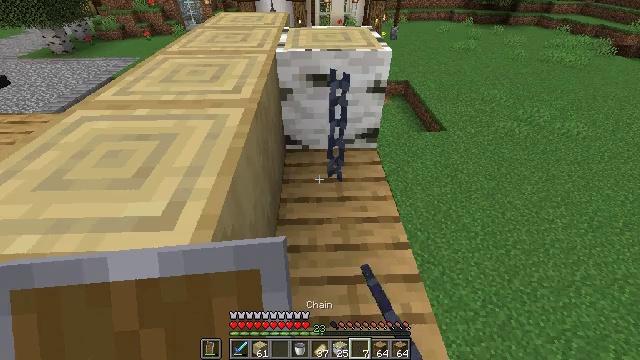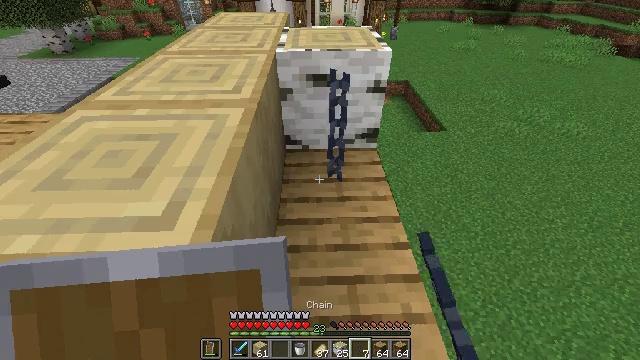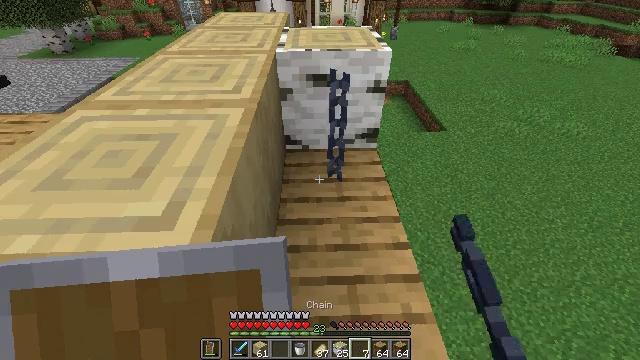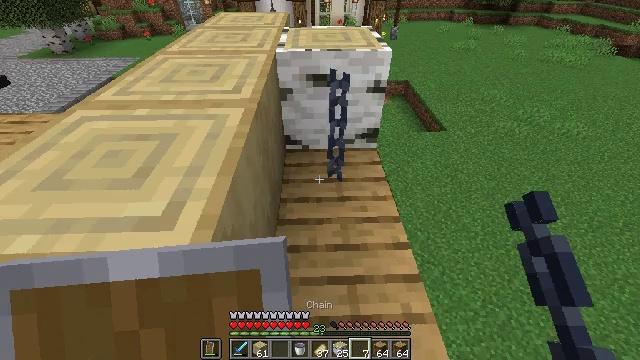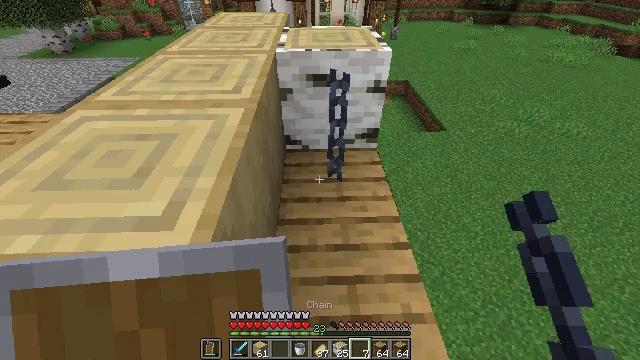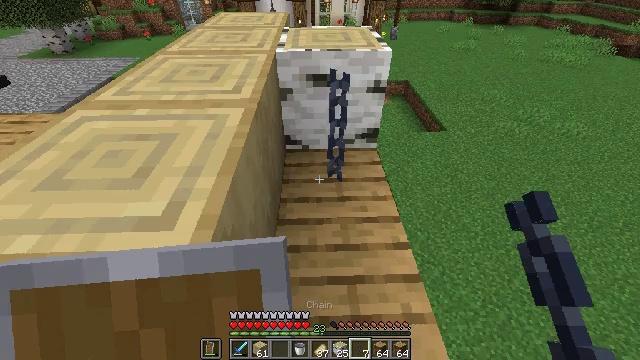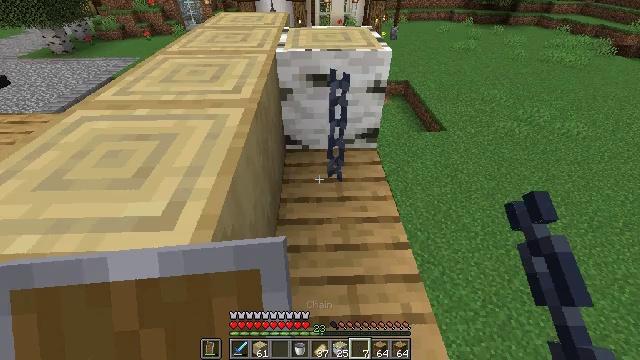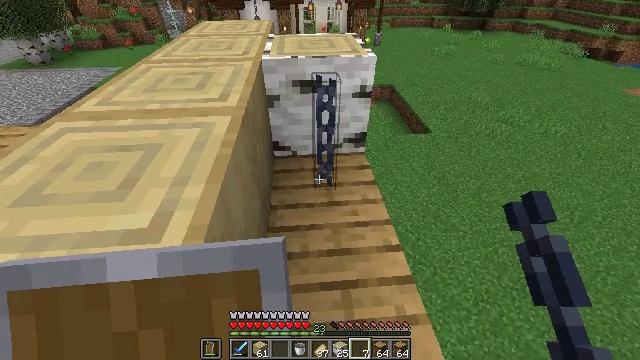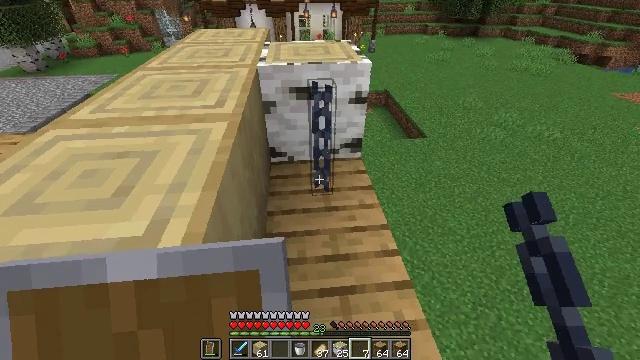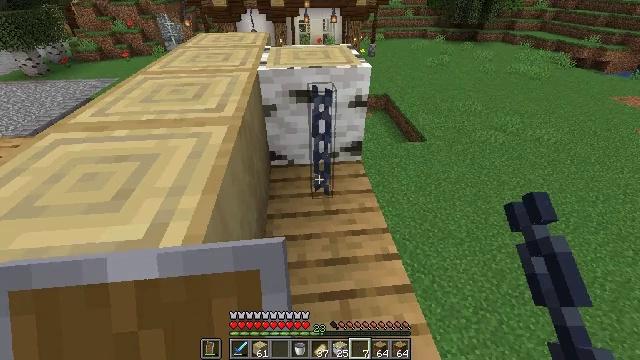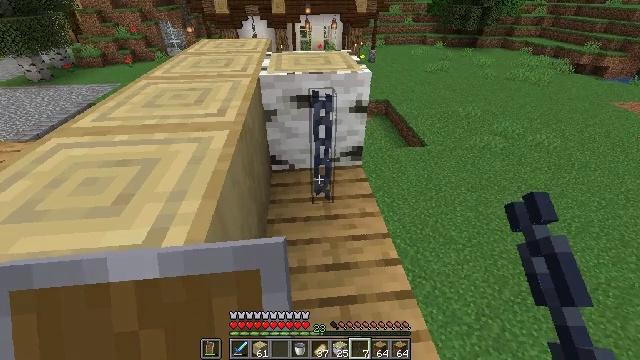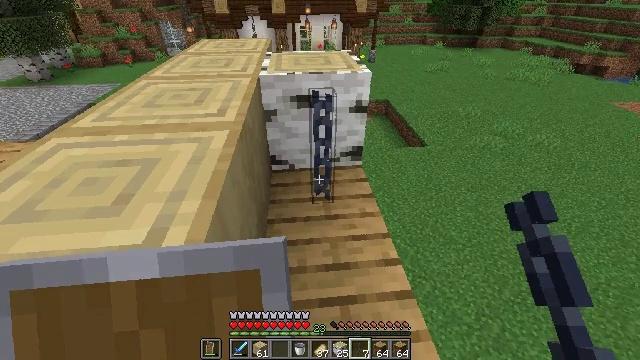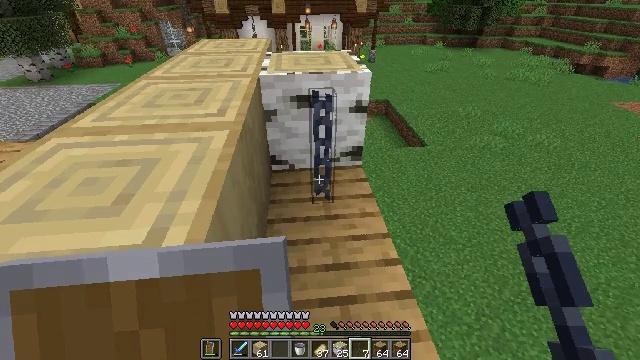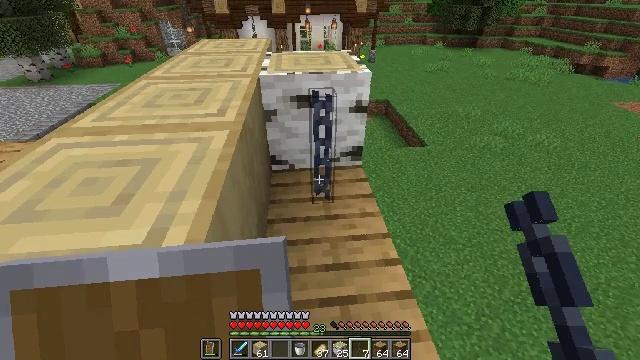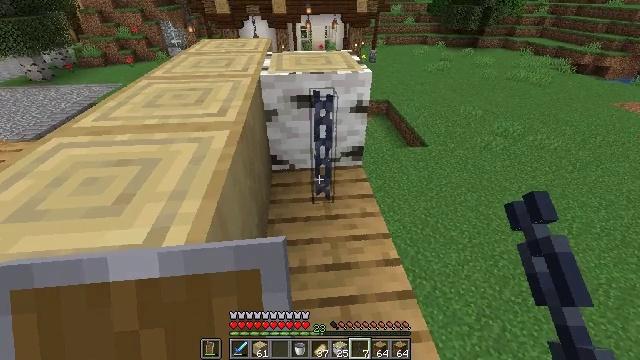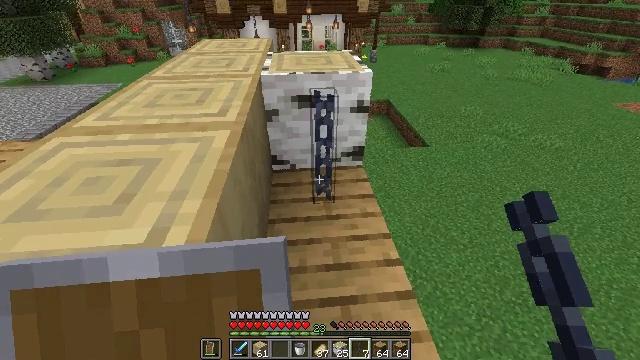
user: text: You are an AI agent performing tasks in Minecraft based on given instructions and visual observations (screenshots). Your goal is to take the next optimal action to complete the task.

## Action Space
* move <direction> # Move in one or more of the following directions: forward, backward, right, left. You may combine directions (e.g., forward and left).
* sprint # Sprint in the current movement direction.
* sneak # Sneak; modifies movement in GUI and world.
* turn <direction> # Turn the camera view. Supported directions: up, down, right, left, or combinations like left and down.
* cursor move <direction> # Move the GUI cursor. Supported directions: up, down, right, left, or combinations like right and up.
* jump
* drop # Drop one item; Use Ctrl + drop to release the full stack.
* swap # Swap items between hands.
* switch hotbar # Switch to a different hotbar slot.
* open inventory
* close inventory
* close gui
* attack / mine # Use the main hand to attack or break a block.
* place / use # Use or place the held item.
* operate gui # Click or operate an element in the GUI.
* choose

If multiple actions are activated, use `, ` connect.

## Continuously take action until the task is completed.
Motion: motion action
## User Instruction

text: Disassemble the chain block.
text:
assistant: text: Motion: no_op
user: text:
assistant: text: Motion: no_op
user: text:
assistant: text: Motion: no_op
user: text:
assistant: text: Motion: no_op
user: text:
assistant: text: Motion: no_op
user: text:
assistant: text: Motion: no_op
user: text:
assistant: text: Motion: turn right and up
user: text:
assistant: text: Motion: turn up
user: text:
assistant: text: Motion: no_op
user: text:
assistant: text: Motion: turn up
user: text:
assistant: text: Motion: no_op
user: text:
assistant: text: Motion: no_op
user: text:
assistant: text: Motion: no_op
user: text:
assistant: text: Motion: no_op
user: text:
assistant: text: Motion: no_op
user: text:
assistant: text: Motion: no_op
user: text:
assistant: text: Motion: no_op
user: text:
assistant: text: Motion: no_op
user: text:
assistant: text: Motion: no_op
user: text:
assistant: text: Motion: no_op
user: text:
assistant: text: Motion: turn right, open inventory
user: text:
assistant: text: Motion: cursor move right and down, open inventory
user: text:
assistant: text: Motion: cursor move right and down
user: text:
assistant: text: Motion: sneak
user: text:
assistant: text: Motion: sneak
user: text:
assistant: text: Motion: sneak
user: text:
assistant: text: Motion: sneak
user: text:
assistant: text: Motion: sneak, cursor move right
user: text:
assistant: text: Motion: sneak
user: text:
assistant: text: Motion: sneak, cursor move right and down